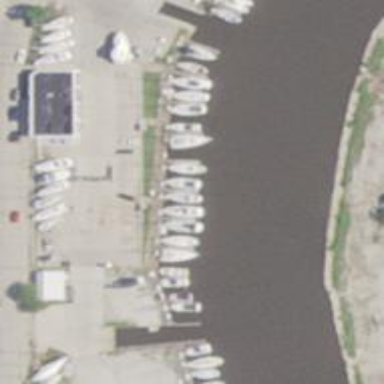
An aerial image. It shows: Marina on leisure land.